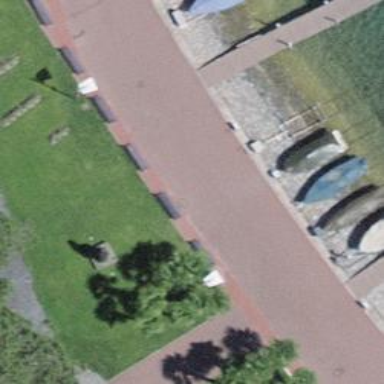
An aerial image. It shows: Bench.